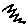
Label: zigzag